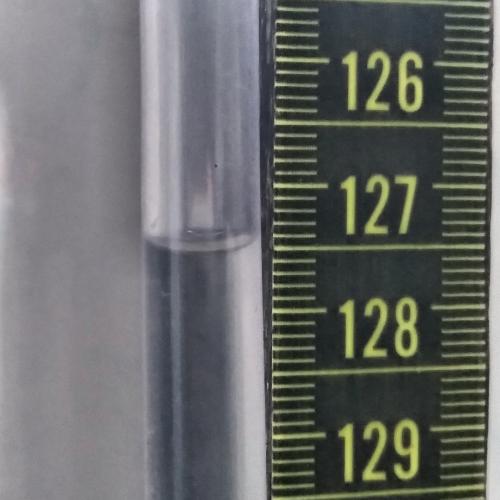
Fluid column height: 127.4 cm